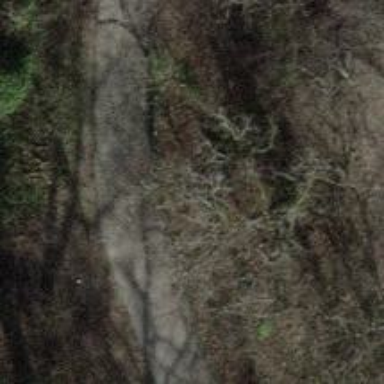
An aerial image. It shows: Pedestrian road.